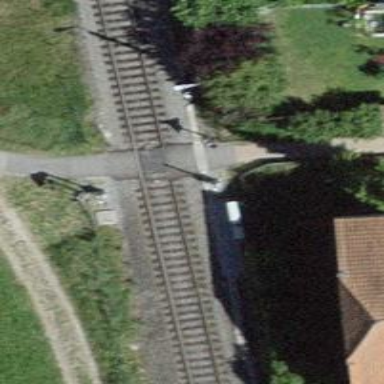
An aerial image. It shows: Railway crossing with lights and barriers.